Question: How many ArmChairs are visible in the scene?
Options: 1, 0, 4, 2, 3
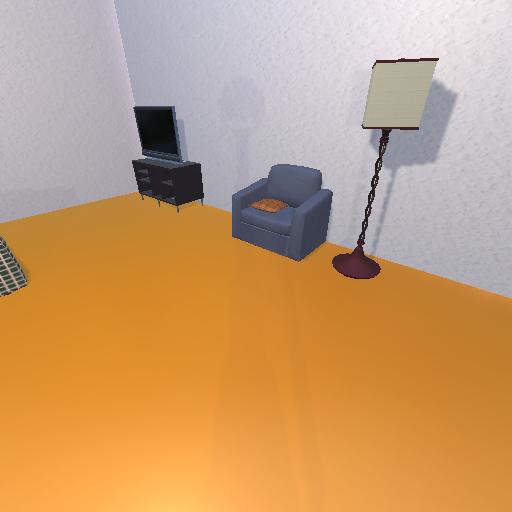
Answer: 1